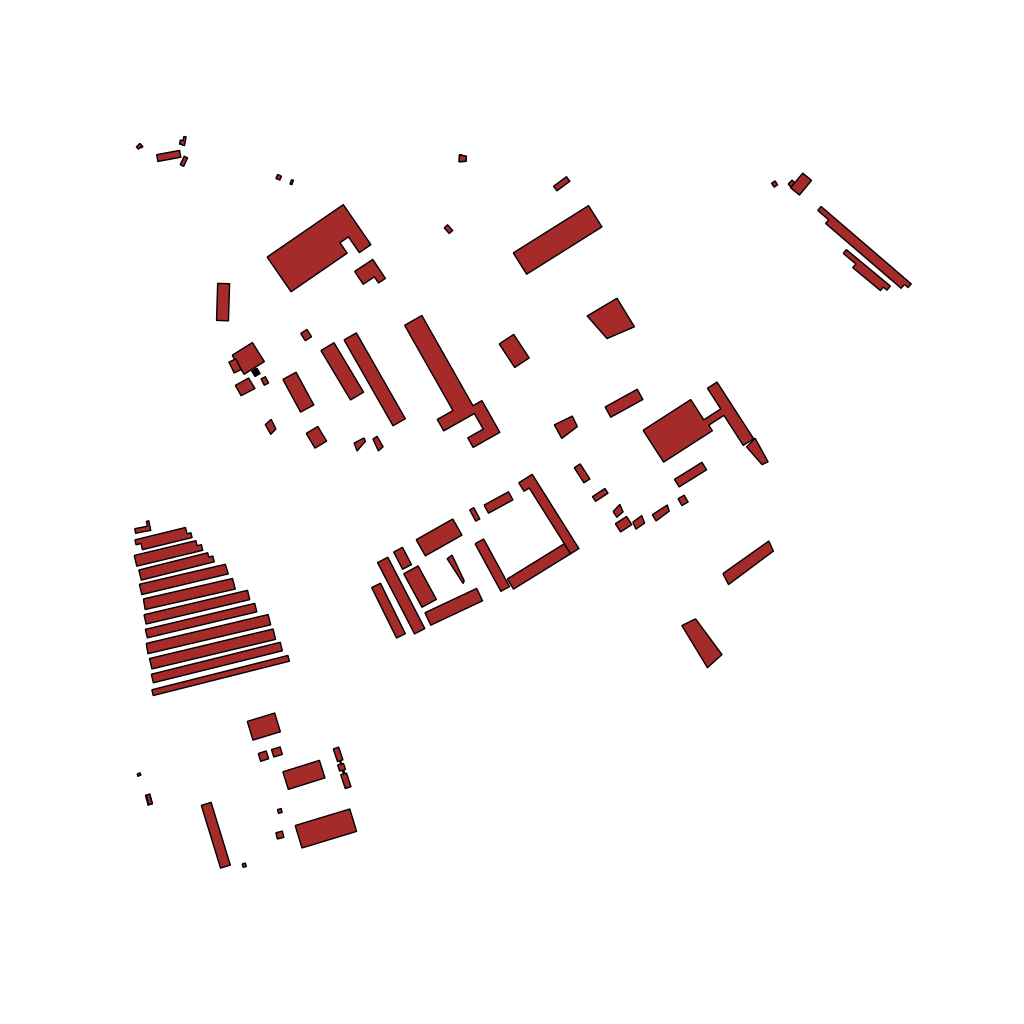
Tags: overhead vector_map, industrial, recreation, residential, individual_rise, low_rise, density_1, Building, Facility, 1.0 km²